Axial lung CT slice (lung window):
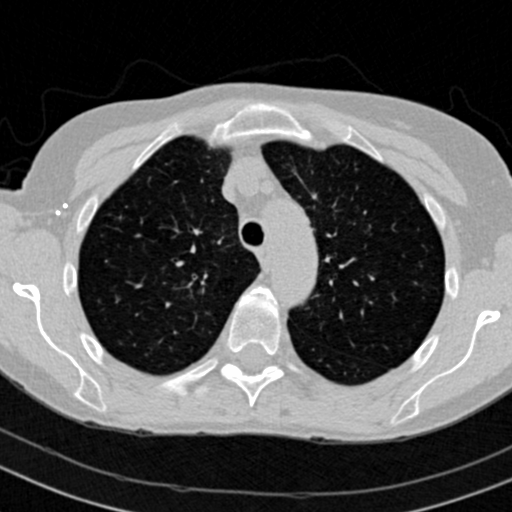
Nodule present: no